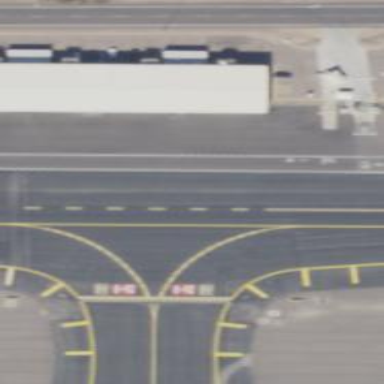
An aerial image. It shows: Image of taxiway at airport.